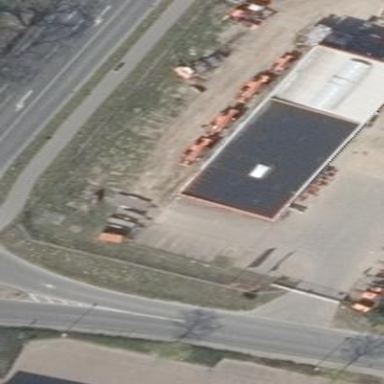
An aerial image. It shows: Industrial building.